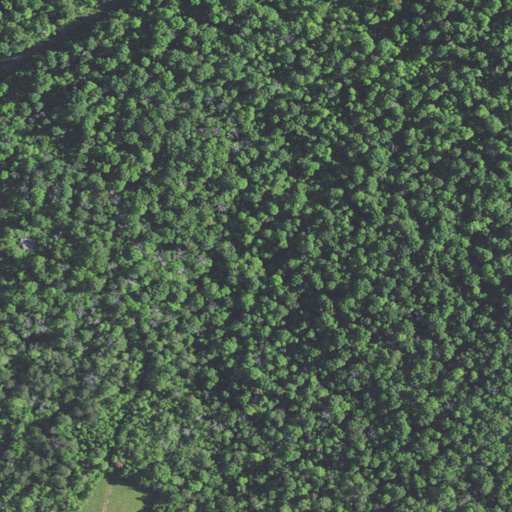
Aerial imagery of ridge(s) in Kentucky named Bell Ridge containing deciduous forest, mixed forest, and open development